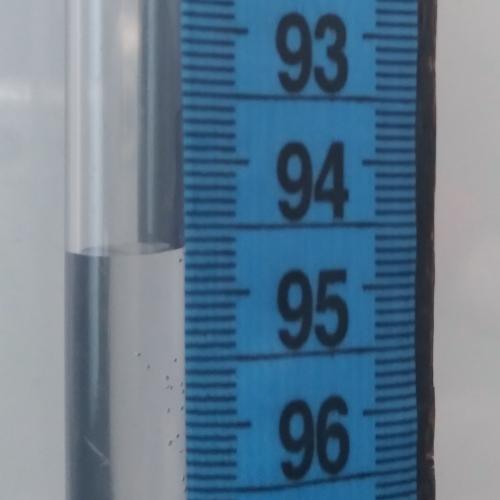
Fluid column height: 94.7 cm